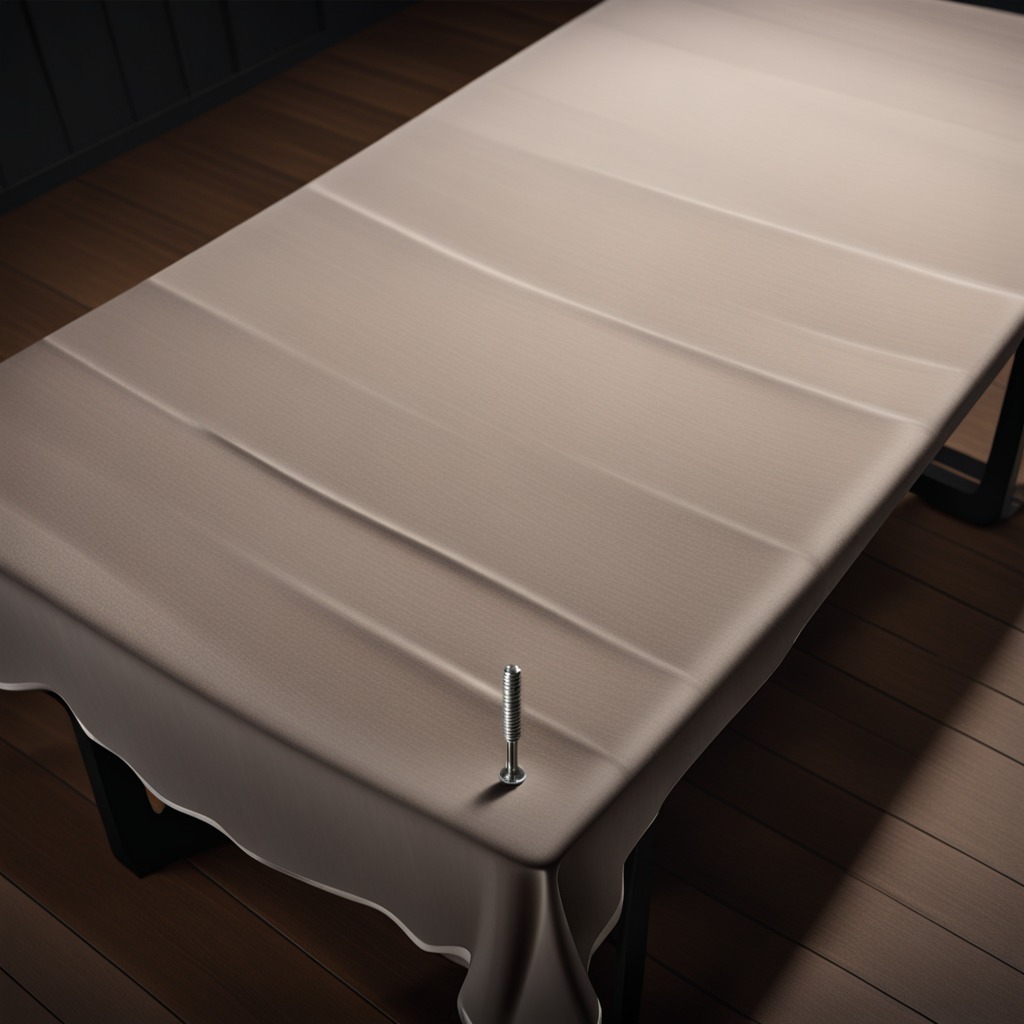
A metal screw lying on a wooden table.